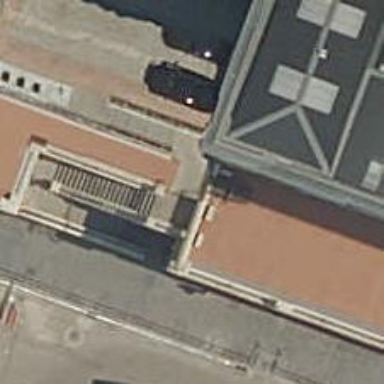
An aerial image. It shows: Set of steps on the road.